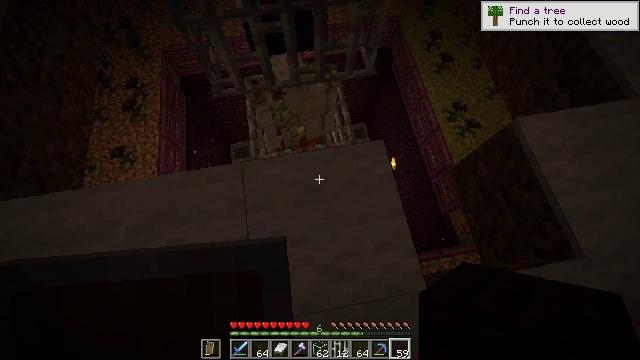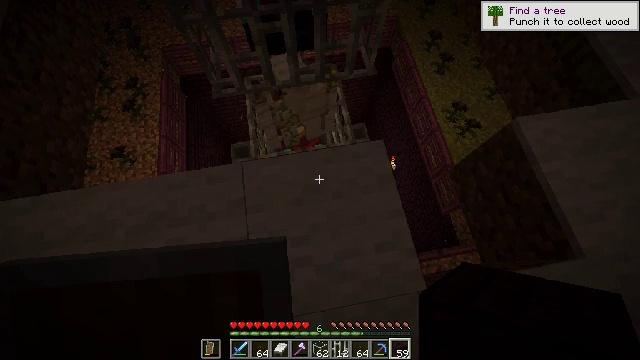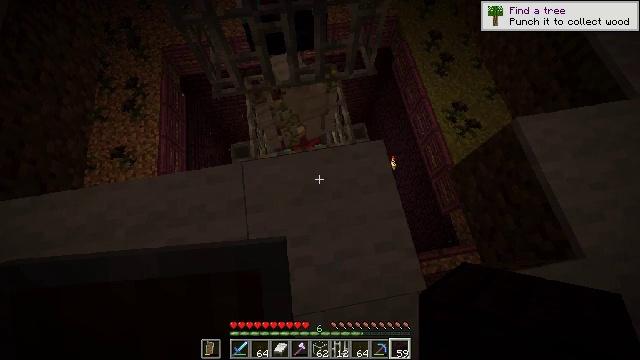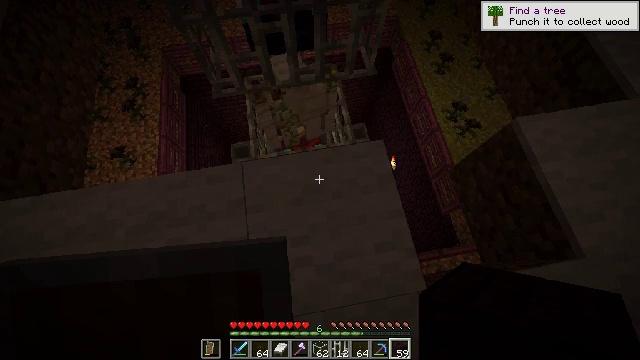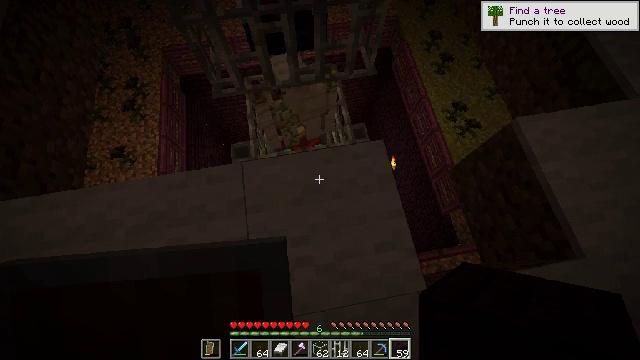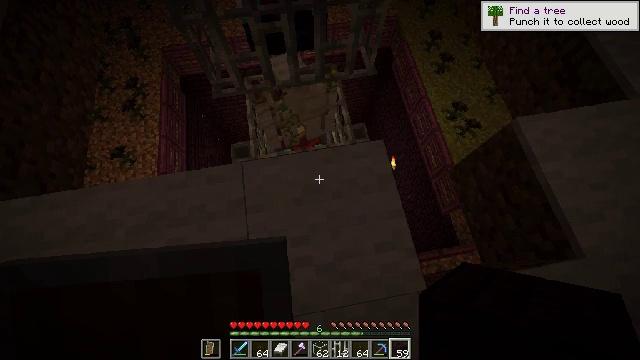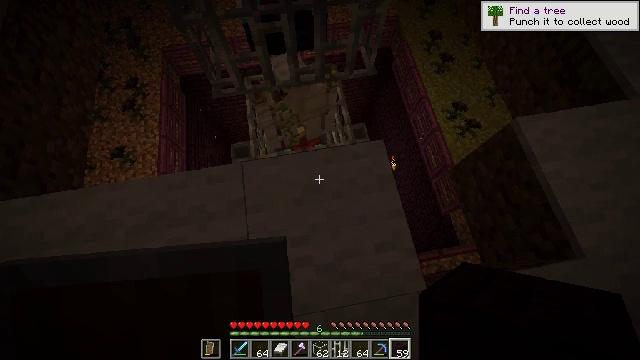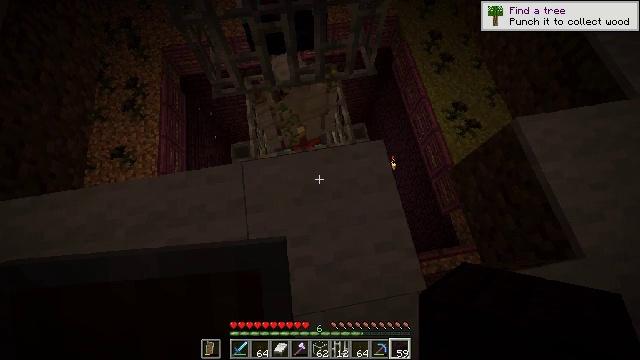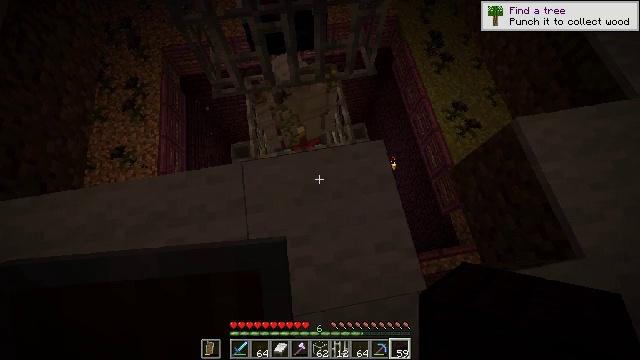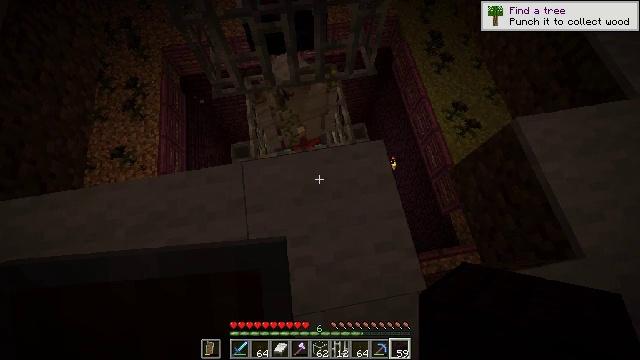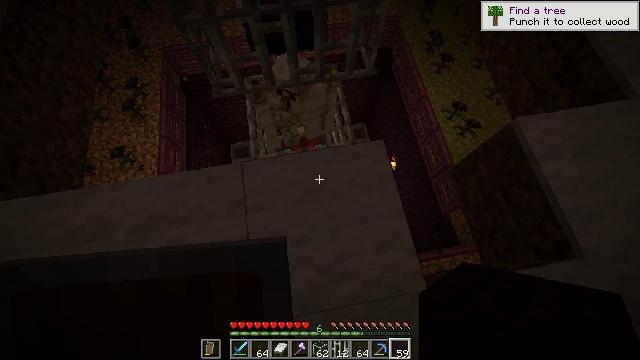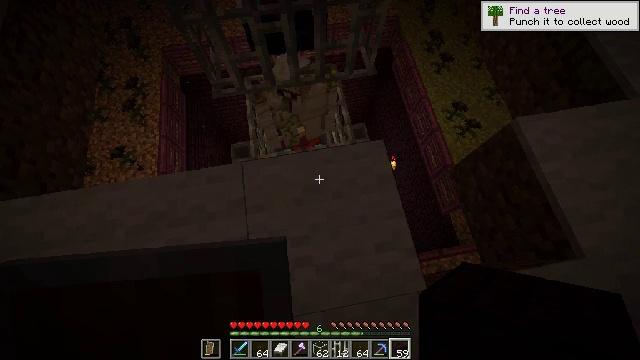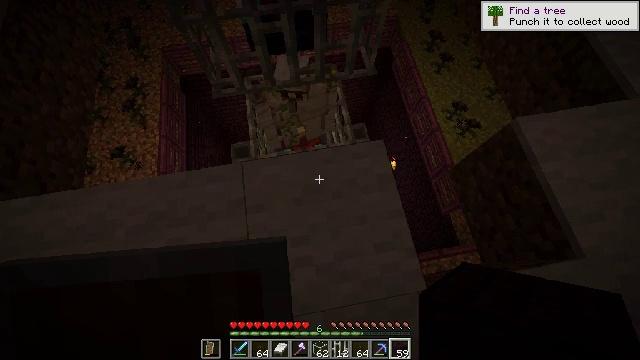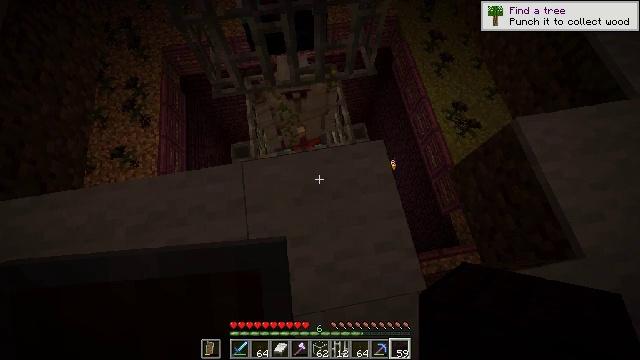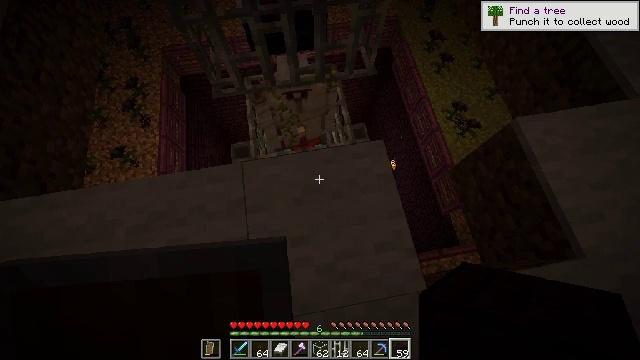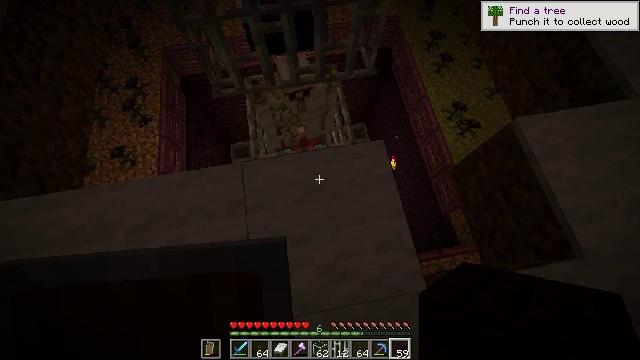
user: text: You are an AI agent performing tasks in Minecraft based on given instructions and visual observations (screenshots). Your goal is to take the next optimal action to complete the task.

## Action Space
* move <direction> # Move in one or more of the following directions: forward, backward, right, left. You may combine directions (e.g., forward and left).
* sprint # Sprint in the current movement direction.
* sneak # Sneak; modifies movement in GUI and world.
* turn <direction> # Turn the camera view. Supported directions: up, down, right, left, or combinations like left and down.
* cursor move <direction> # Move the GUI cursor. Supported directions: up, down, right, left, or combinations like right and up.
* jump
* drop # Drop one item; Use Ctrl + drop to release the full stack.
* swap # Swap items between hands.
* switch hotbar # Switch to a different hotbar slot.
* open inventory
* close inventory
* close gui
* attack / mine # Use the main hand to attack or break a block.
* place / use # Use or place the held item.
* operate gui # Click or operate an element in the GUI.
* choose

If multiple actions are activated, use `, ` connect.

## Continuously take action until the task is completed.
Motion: motion action
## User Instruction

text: Collect the white carpet by hitting it.
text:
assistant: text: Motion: no_op
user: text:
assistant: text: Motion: no_op
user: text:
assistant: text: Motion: no_op
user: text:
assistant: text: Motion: no_op
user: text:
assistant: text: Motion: no_op
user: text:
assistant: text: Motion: no_op
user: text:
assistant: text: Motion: no_op
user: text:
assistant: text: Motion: no_op
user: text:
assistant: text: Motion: no_op
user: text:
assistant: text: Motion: no_op
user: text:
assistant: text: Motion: no_op
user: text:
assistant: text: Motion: no_op
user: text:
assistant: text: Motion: no_op
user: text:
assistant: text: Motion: no_op
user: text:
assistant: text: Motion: no_op
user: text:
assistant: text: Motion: no_op
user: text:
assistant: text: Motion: no_op
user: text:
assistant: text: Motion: no_op
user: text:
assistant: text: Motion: no_op
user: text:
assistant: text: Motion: no_op
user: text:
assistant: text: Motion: no_op
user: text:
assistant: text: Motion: no_op
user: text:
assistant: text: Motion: no_op
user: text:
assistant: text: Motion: no_op
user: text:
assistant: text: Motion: no_op
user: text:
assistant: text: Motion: no_op
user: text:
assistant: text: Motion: move back
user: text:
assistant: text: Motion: move back
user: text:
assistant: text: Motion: move back
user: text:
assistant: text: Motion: move back